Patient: sex F, age 59
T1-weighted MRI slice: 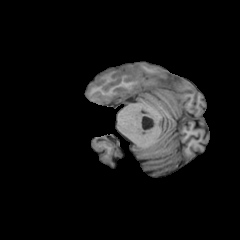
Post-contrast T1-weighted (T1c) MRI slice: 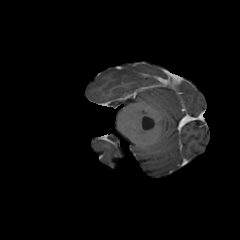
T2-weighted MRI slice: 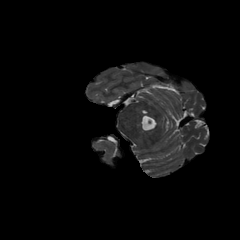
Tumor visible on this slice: no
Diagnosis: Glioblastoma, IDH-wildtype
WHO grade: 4